Question: Count the number of objects in the diagram.
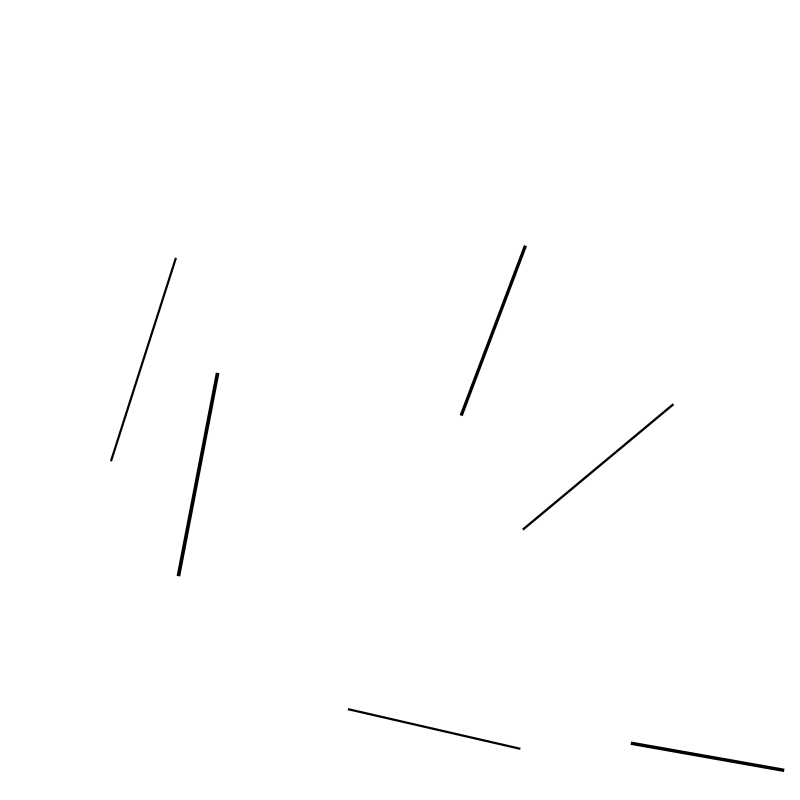
Answer: 6